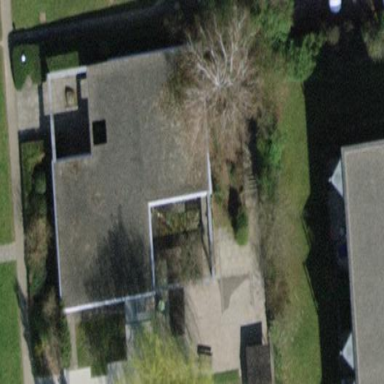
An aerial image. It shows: Kindergarten building.